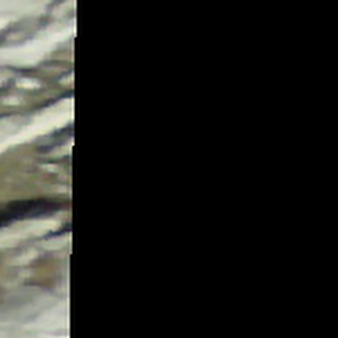
Label: other